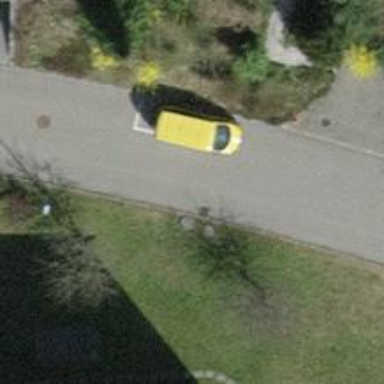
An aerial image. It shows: Parking area with surface.